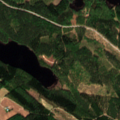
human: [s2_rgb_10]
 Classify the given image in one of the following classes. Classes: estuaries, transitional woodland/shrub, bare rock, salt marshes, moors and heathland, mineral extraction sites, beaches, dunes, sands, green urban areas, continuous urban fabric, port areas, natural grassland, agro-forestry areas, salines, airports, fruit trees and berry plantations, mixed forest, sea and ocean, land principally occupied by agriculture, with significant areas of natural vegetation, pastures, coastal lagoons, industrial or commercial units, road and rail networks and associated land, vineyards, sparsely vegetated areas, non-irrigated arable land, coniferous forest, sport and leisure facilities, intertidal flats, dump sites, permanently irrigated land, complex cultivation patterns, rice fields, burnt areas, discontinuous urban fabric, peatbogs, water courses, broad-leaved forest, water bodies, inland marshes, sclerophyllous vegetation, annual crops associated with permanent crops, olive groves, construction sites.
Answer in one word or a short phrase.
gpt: non-irrigated arable land, mixed forest, water bodies